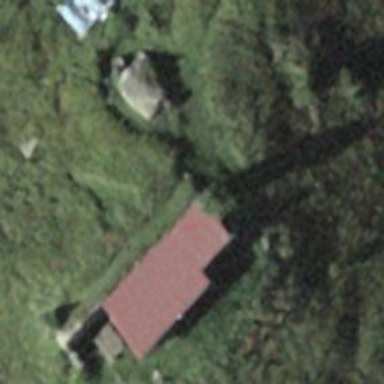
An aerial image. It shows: Farm building.